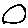
Label: circle